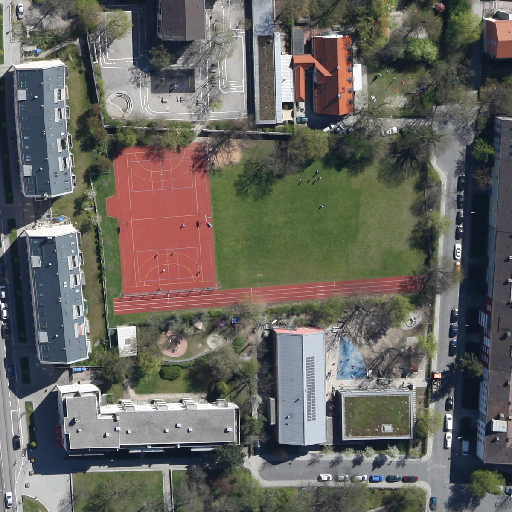
Referring expression: impervious surface